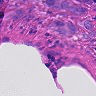
Metastatic tissue present: yes